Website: apple
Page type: billing-address
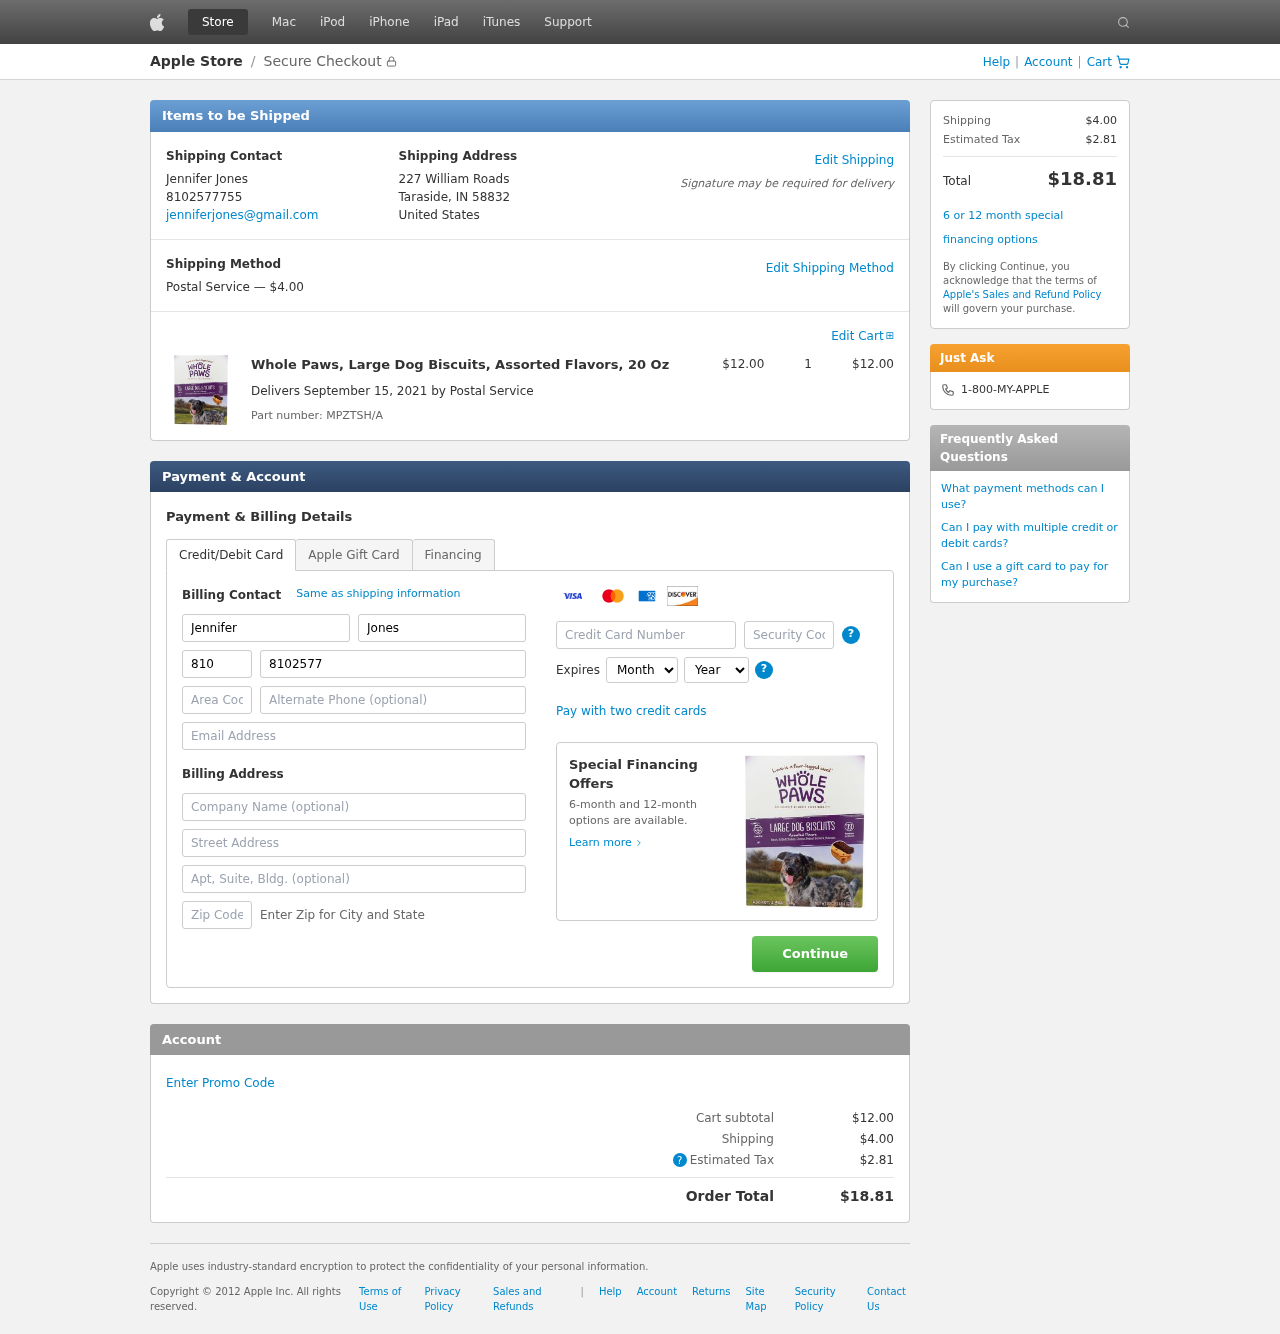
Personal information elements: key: PII_CARD_CVV
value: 934
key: PII_CARD_EXPIRY_MONTH
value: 07
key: PII_CARD_EXPIRY_YEAR
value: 26
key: PII_CARD_NUMBER
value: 4624 4256 0163 7967
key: PII_CITY_STATE_ZIP
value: Taraside, IN 58832
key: PII_COMPANY
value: Hunter, Shaw and Rangel
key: PII_COUNTRY
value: United States
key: PII_EMAIL
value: jenniferjones@gmail.com
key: PII_FIRSTNAME
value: Jennifer
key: PII_FULLNAME
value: Jennifer Jones
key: PII_LASTNAME
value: Jones
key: PII_PHONE
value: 8102577755
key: PII_PHONE_AREA
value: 810
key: PII_STREET
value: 227 William Roads
Product elements: key: PRODUCT1_NAME
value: Whole Paws, Large Dog Biscuits, Assorted Flavors, 20 Oz
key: PRODUCT1_PRICE
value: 12
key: PRODUCT1_QUANTITY
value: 1
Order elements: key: ORDER_SHIPPING_COST
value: $4.00
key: ORDER_SUBTOTAL
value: $12.00
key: ORDER_DELIVERY_DATE
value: September 15, 2021
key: ORDER_PART_NUMBER
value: MPZTSH/A
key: ORDER_TAX
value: $2.81
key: ORDER_TOTAL
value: $18.81